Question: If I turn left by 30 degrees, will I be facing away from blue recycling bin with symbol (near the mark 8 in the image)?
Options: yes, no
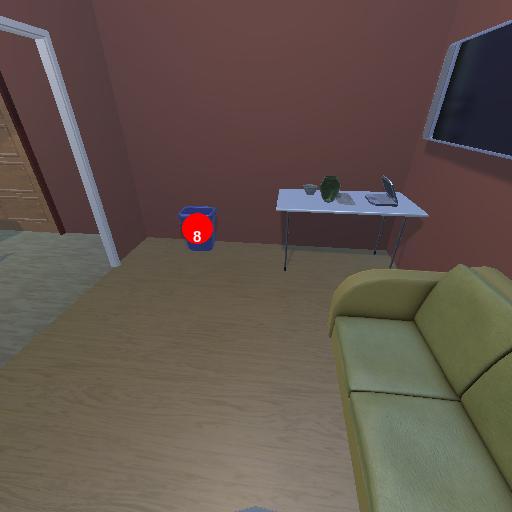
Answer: yes